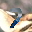
Label: 7